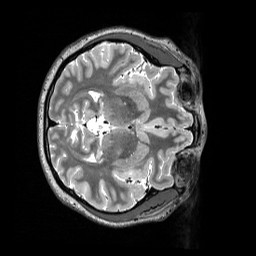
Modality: T2w
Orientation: axial
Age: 28
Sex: female
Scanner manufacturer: siemens
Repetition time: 3.2 s